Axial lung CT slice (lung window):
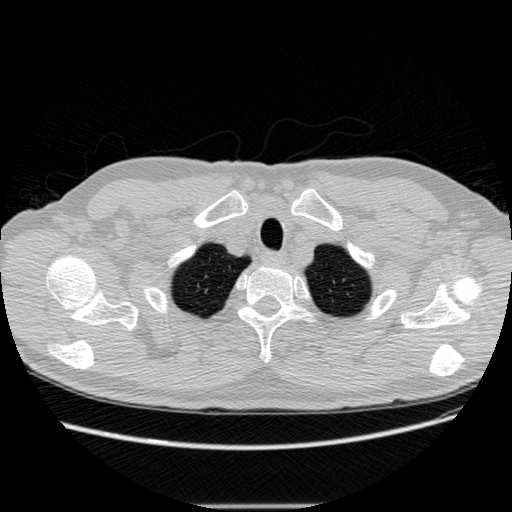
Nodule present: no